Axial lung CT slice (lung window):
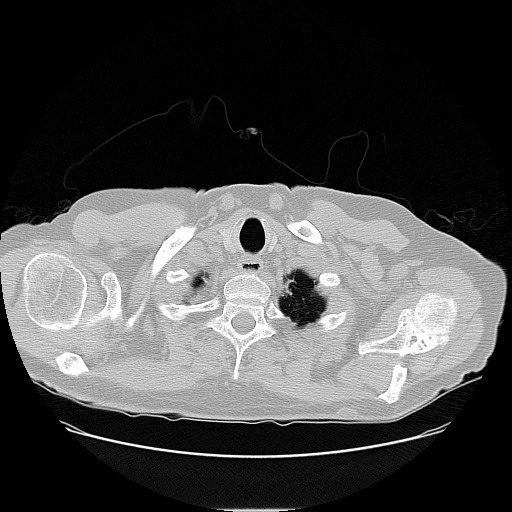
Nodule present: no